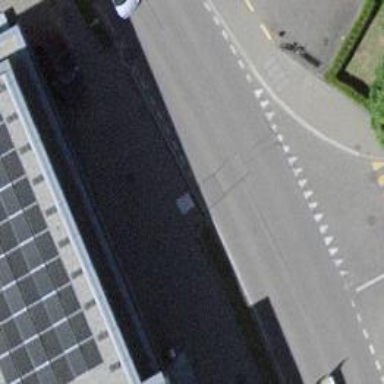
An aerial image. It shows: Bus stop with platform for public transport.